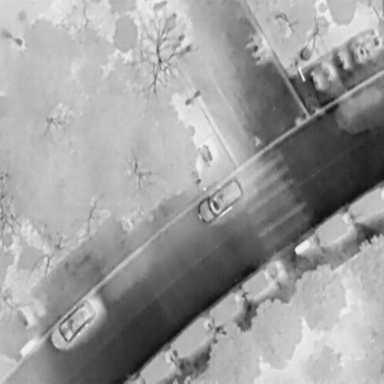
There are two Cars in the infrared image.